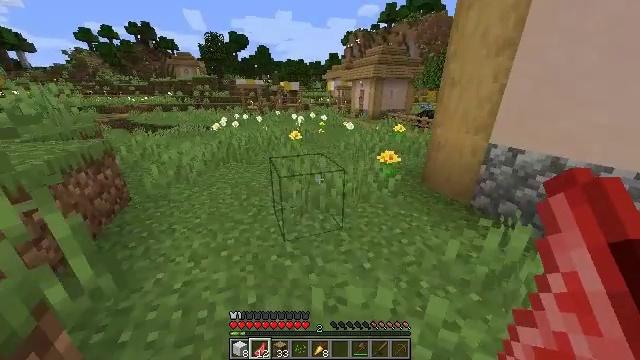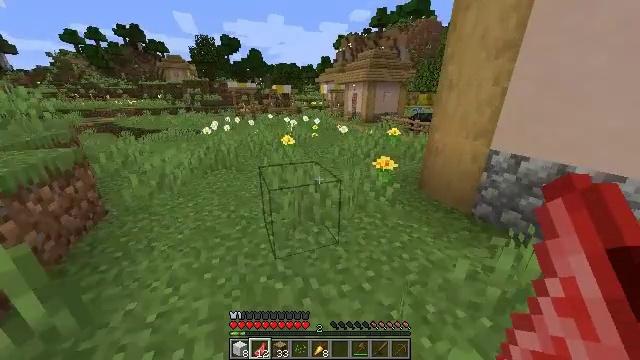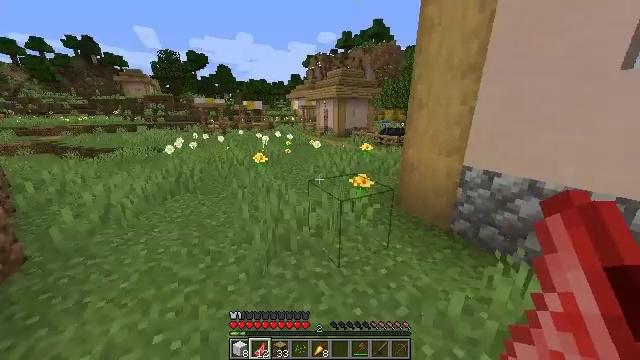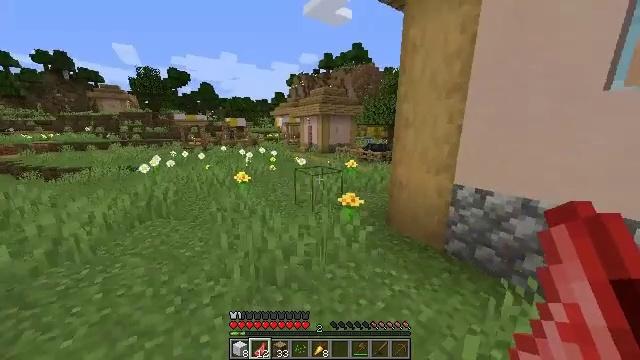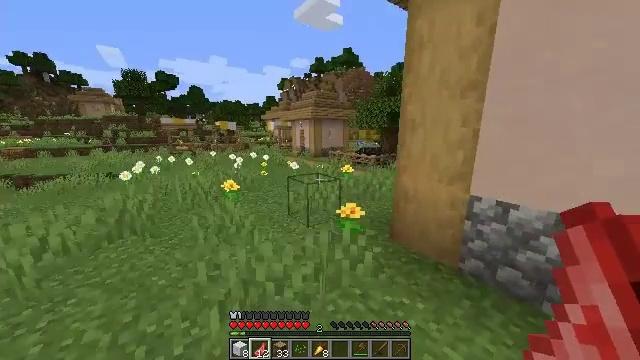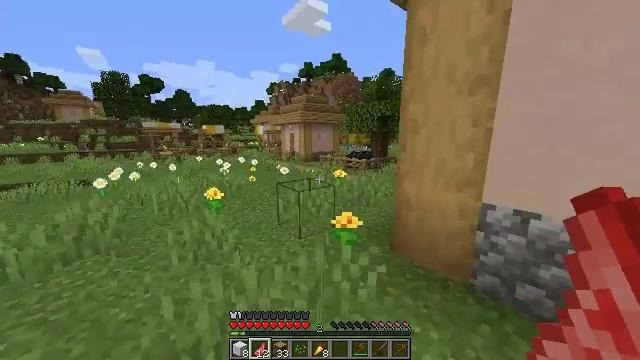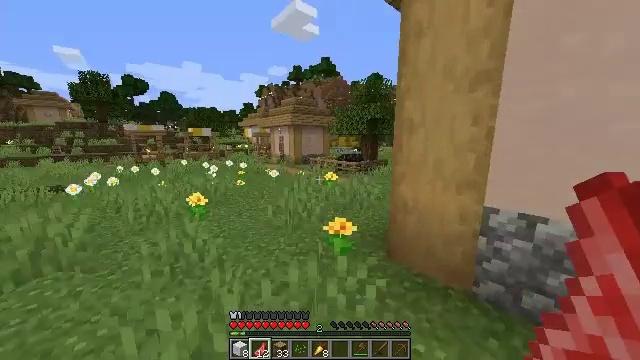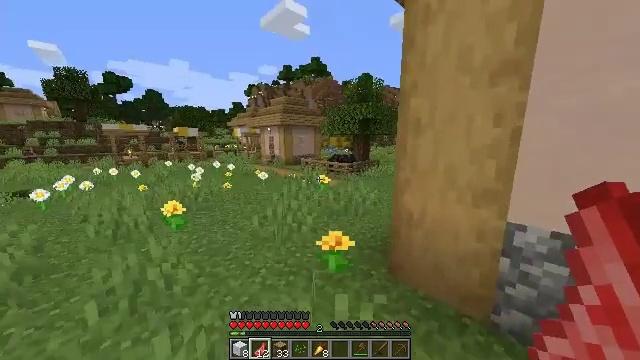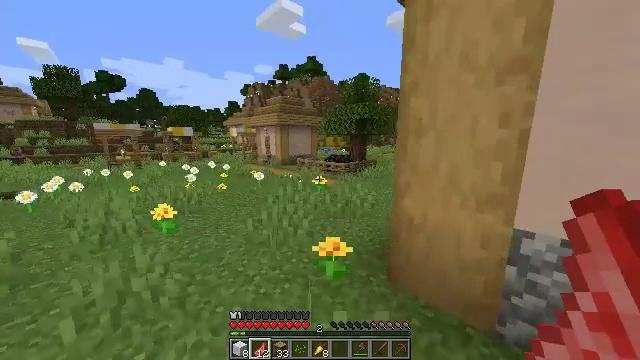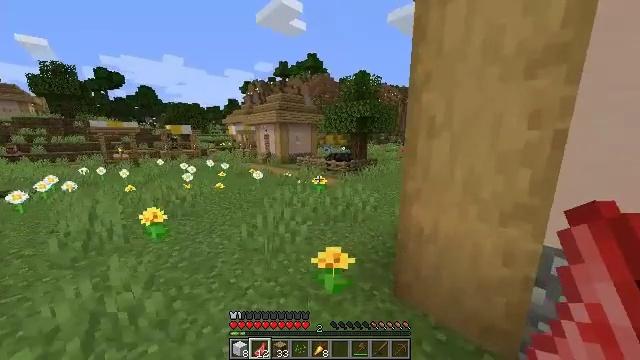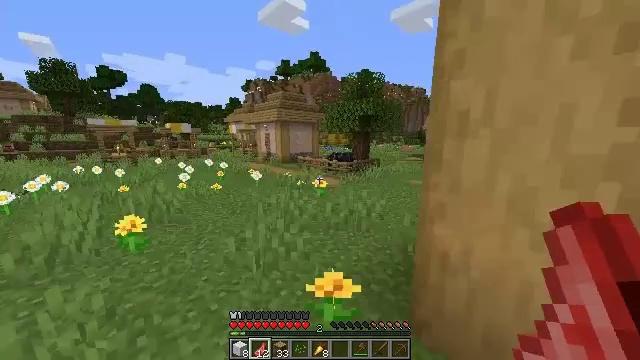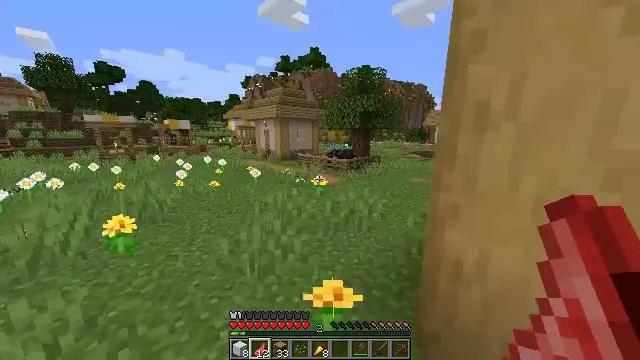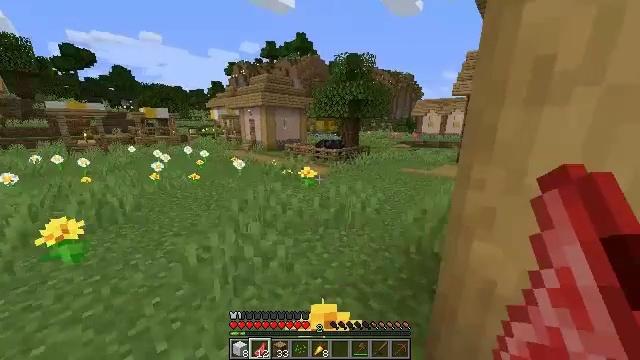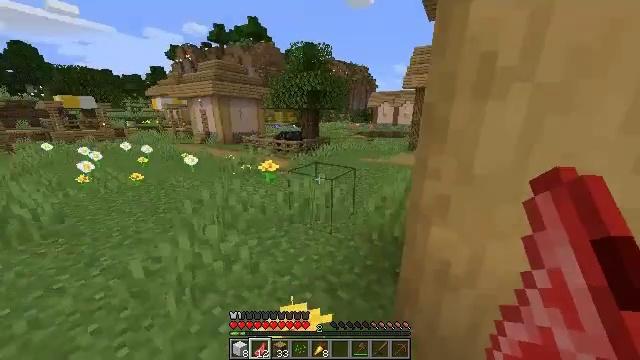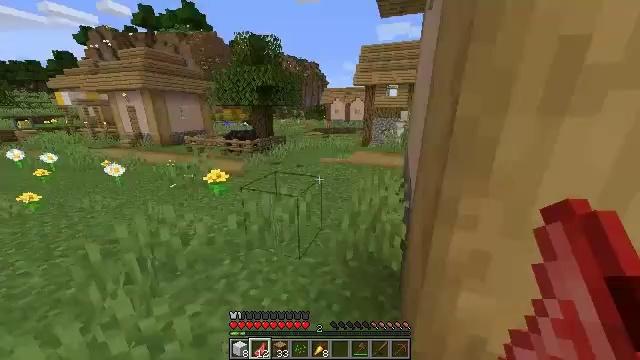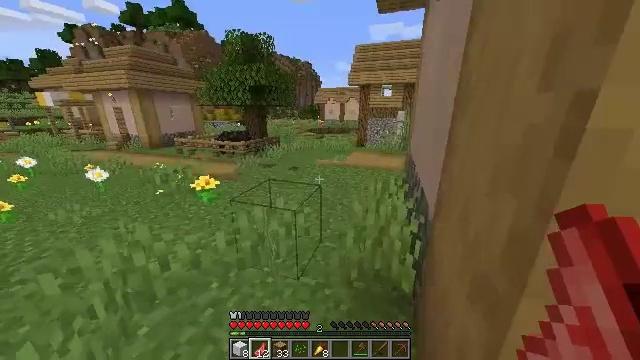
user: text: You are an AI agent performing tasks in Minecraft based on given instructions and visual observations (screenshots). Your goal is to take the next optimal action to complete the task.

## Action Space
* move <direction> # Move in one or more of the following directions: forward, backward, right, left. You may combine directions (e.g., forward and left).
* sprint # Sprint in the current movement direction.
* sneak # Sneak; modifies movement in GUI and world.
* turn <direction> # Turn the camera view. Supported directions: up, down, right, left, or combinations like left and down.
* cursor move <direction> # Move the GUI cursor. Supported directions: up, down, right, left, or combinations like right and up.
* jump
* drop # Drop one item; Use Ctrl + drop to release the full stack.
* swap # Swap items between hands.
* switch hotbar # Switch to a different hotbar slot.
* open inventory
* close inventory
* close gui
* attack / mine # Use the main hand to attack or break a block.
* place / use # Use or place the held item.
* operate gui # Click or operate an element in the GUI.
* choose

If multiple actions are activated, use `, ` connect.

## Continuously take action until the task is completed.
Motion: motion action
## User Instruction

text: Break the brewing stand to collect it.
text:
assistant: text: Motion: move forward, turn right
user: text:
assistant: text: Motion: move forward, turn right and up
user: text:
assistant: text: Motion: move forward, turn right and up
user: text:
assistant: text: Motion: move forward, turn right
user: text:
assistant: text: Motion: move forward, turn right
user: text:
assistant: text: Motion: move forward, turn right
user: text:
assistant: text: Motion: move forward, turn right
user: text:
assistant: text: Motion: move forward
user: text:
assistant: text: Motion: move forward
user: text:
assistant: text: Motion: move forward
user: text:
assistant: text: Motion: move forward
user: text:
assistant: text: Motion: move forward, turn right and down
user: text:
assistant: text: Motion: move forward, turn right and down
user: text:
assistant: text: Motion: move forward, turn right
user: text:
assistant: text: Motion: move forward, turn right
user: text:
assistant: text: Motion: move forward
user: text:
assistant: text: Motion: move forward
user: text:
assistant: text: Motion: move forward
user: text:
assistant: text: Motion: move forward
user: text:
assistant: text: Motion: move forward
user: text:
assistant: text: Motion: move forward, turn right
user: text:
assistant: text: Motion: move forward, turn right and up
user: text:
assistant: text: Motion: move forward, turn right and up
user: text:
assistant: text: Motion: move forward, turn right
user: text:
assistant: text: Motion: move forward
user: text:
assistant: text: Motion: move forward
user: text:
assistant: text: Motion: move forward
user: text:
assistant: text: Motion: move forward
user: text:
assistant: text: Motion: move forward
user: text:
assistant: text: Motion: move forward, turn left and up